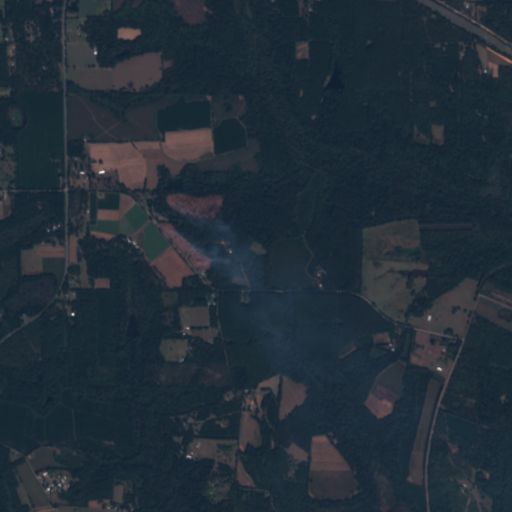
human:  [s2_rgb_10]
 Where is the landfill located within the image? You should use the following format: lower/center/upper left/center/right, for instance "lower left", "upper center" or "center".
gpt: There is no landfill in the image.